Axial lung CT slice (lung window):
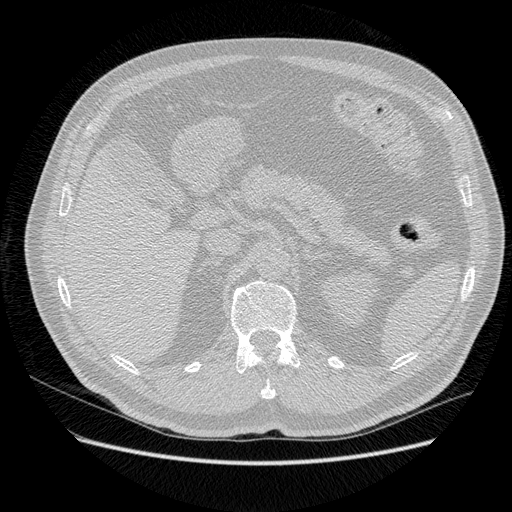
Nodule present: no